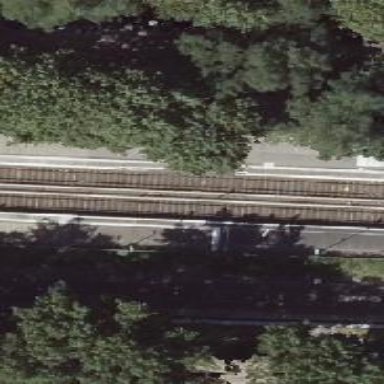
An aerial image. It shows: Platform edge at railway station.